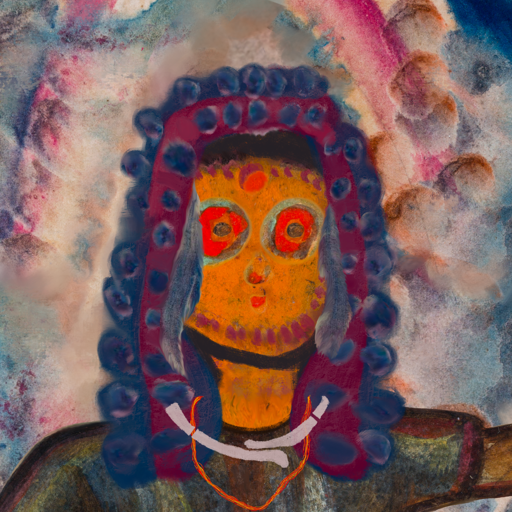
Background: Rupkatha, Head And Neck Front: Doll, Face Front: Sisters, Bust: Mosgoul, Hair Front: Hill_Girl, Head Accessory: Blank, Second Necklace: Gypsy_Mother_2, Necklace: Hypocrite_2, Baby: Blank